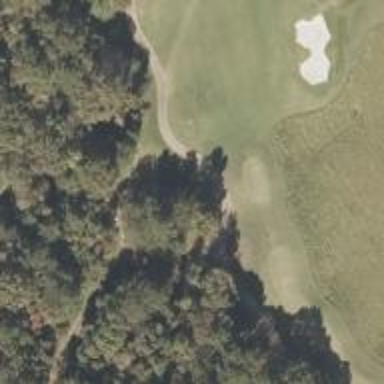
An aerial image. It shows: Grass area designated as golf tee.